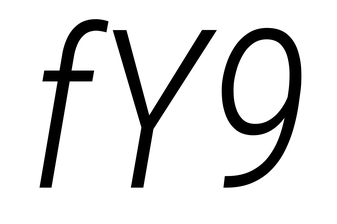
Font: Roboto-Italic_Condensed_Light_Italic